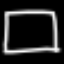
Label: square